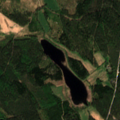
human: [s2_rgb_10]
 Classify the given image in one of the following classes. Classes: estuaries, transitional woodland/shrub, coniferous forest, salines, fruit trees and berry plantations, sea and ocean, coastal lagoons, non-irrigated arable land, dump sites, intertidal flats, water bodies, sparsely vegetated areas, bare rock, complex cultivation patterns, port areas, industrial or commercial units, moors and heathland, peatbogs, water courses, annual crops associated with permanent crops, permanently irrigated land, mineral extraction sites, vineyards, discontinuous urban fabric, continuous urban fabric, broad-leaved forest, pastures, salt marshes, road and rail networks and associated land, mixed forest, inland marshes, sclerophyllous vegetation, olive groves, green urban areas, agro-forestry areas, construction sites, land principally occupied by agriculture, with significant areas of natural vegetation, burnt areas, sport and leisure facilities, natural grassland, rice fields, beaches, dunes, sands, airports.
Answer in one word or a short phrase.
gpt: coniferous forest, mixed forest, transitional woodland/shrub